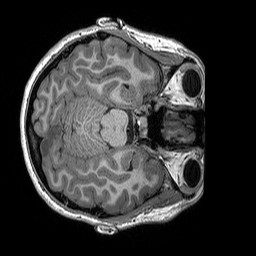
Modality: T1w
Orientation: axial
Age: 21
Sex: female
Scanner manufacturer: siemens
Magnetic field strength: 3 T
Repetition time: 2.3 s
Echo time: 0.00298 s